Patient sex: F
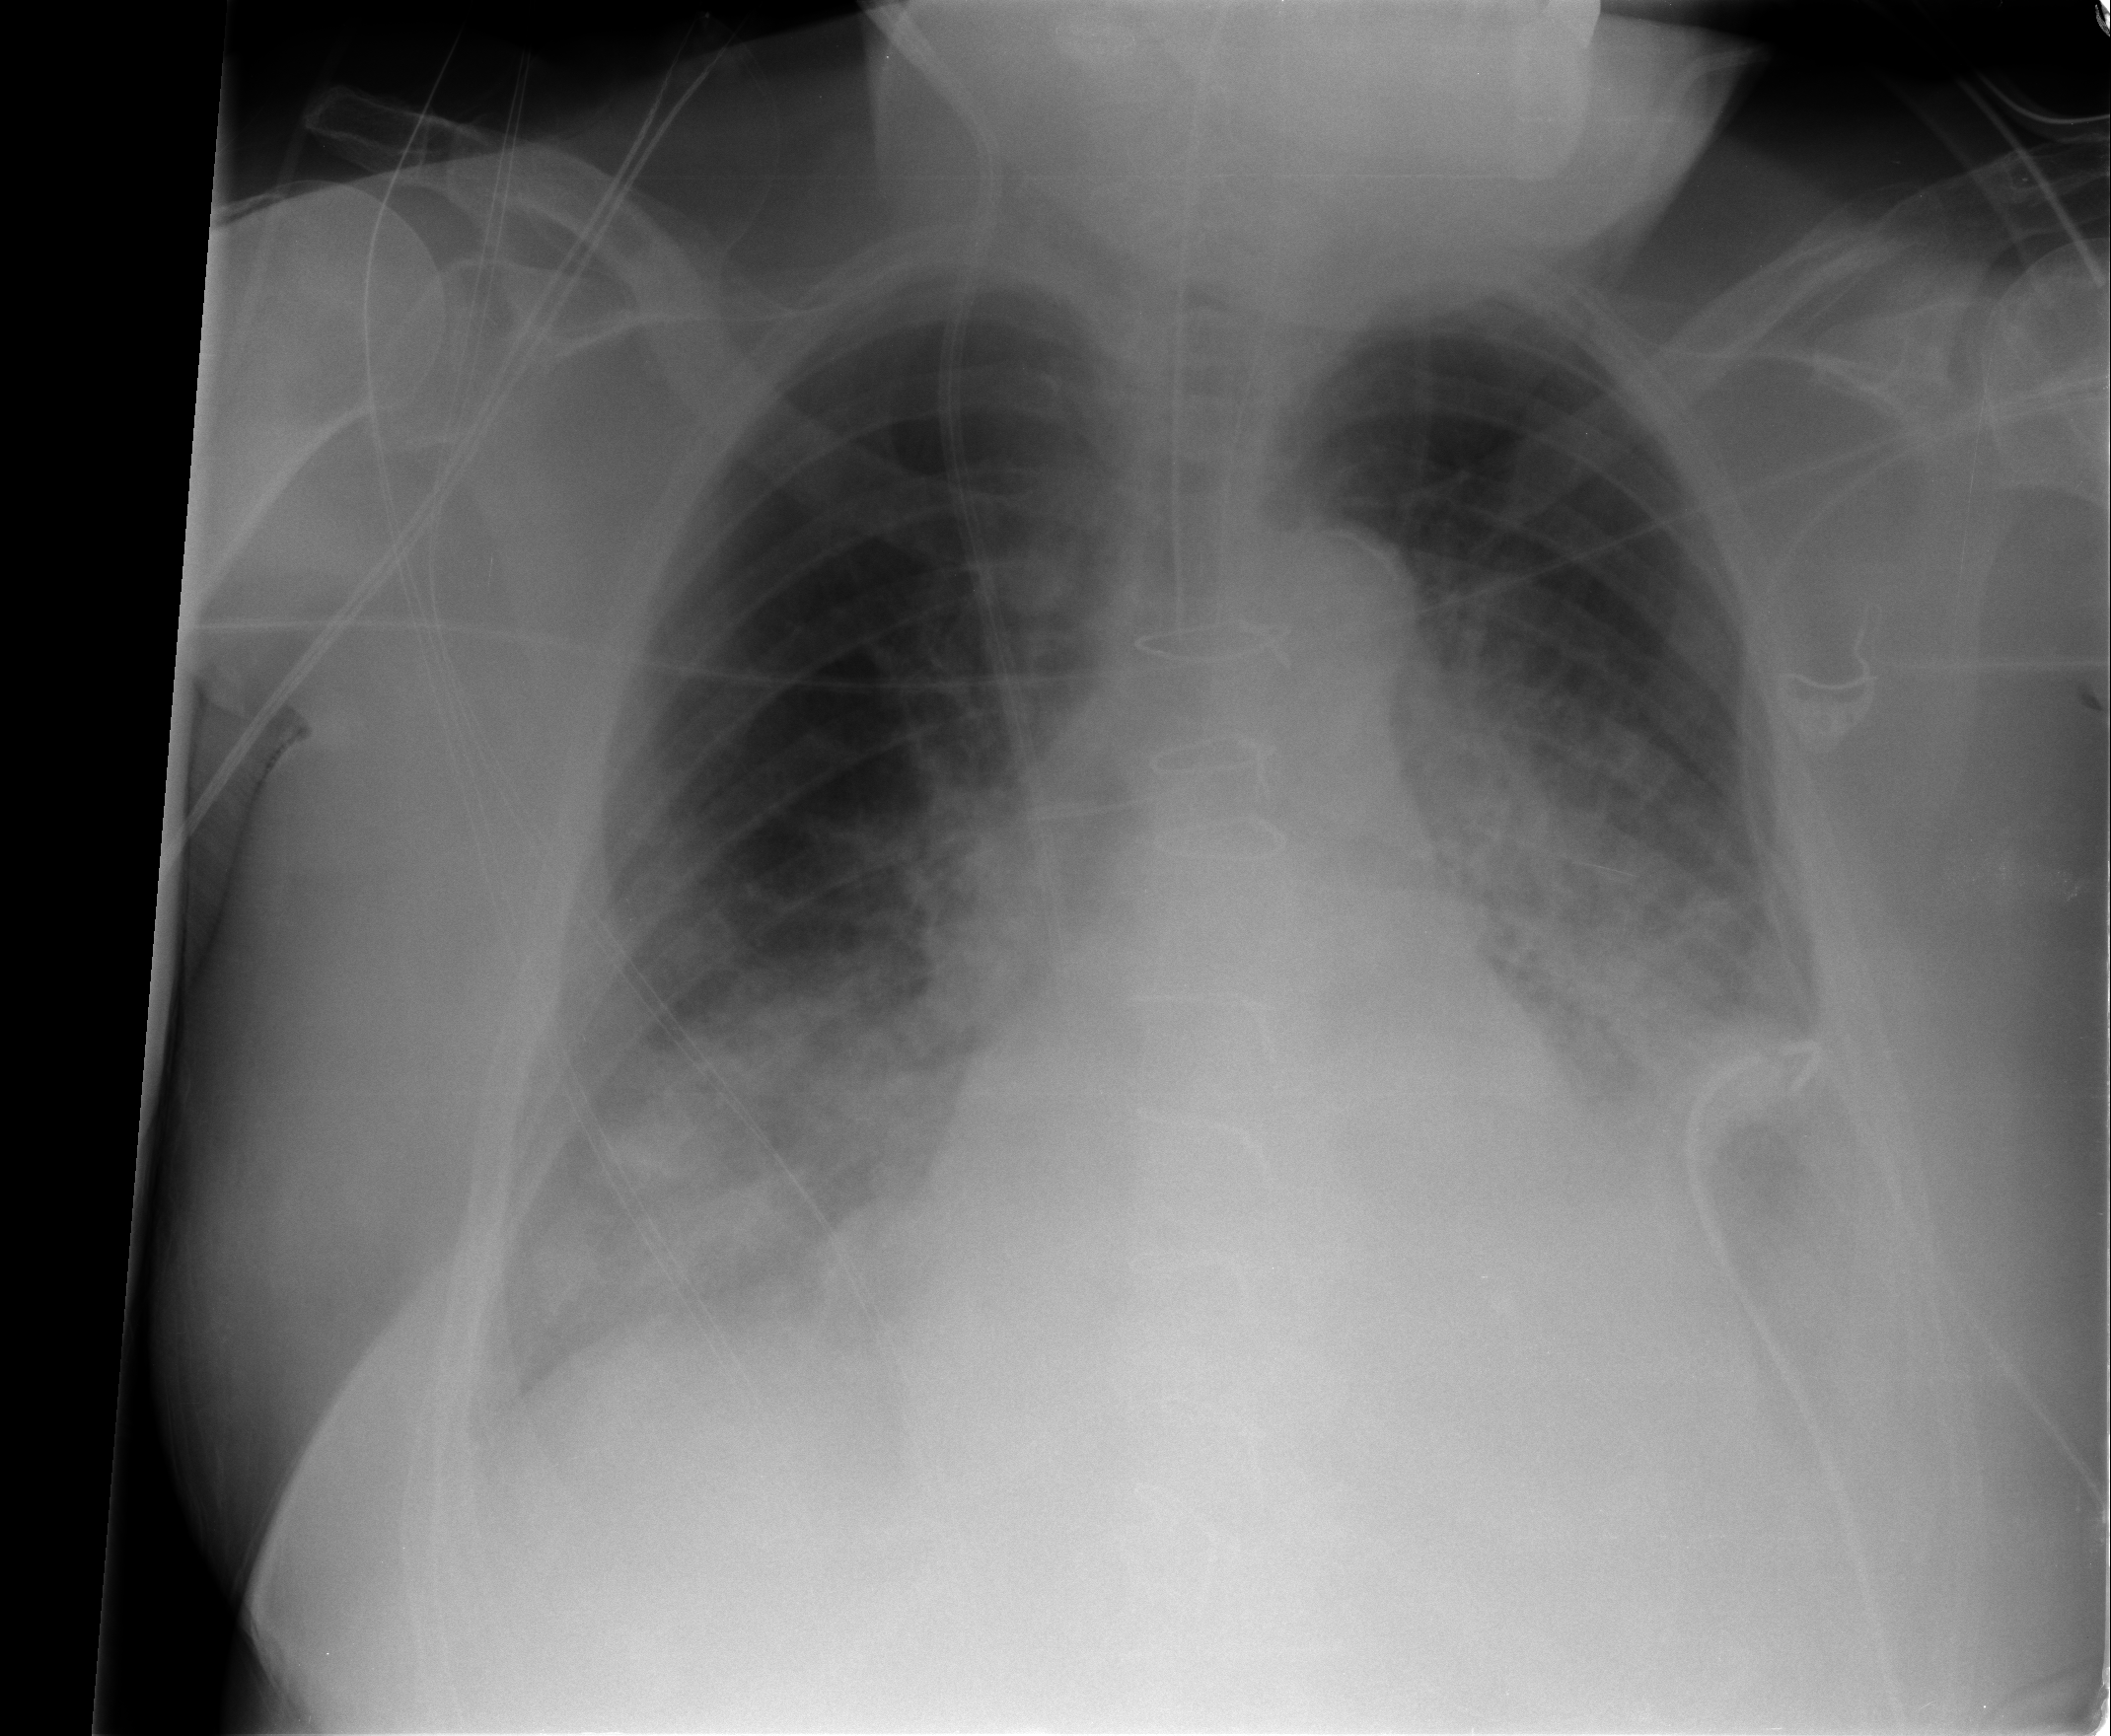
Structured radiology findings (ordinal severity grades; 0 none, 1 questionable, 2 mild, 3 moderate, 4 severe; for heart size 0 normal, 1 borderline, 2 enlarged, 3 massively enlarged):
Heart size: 2
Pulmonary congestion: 2
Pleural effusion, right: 2
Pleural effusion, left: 2
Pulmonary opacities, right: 2
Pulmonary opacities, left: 2
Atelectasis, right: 3
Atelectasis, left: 3